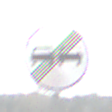
Verkehrszeichen: EndeUeberholverbot
Umgebung: Outdoor, Suburban
Tageszeit: MorningAfternoon
Wetter: PartlyCloudy
Licht: Natural
Jahreszeit: NotSpecified
Kontrast: HighContrast